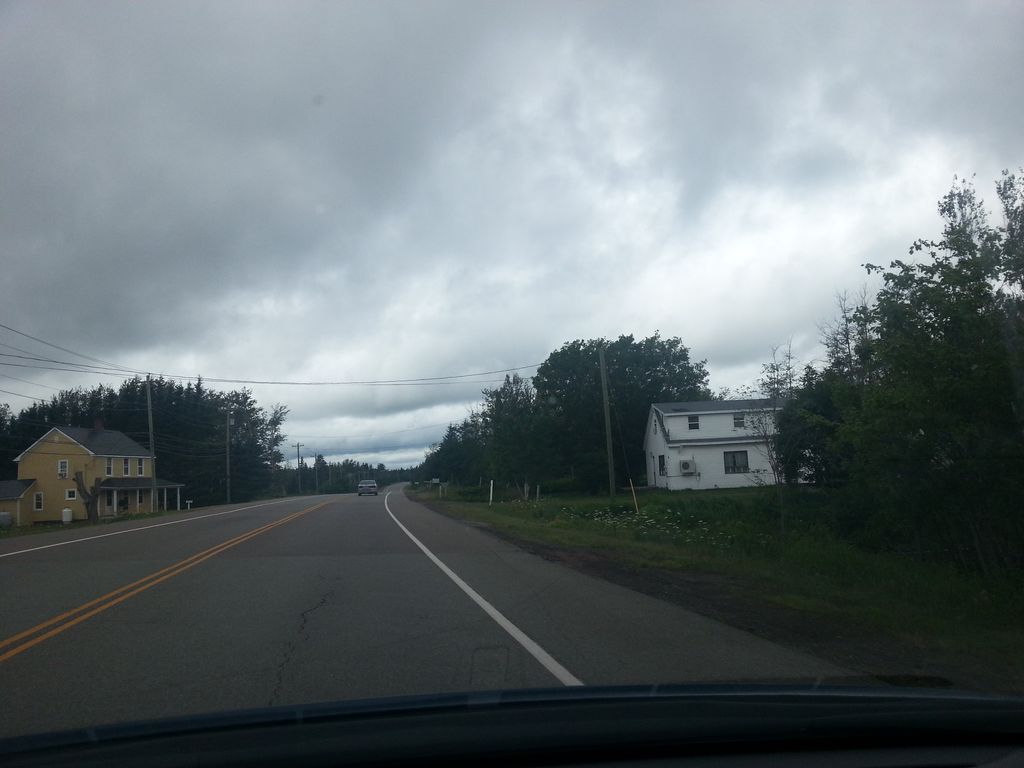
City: charlottetown